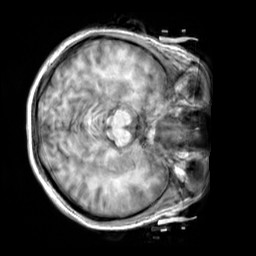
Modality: T1w
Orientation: axial
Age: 24
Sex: female
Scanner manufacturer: siemens
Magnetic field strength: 3 T
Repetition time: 2.3 s
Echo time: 0.00303 s